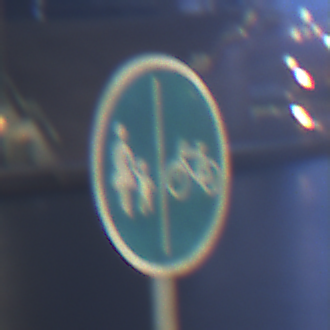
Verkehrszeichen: GetrennterRadUndGehwegRadwegRechts
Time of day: Night
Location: Outdoor (Urban)
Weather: PartlyCloudy
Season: NotSpecified
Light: Artificial